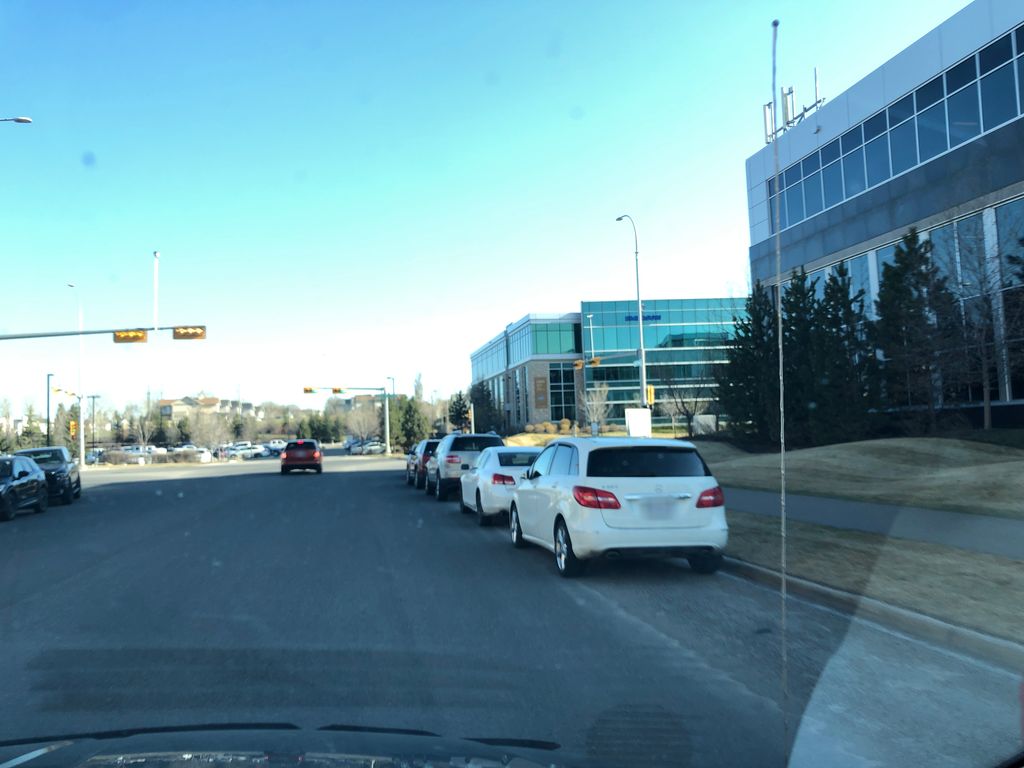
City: calgary